Question: I have an 'Activity' that can switch between 3 different 'Fragment's when the user pushes one of 3 'IconButton's I have inserted into the ActionBar in a custom layout, like switching between various modes:

When I first launch the app (having uninstalled it), I'm defaulted to the Globe mode. The Globe mode has several fragments in a 'ViewPager', most of these fragments are subclasses of the 'android.support.v4.app.ListFragment'. I am creating all 8 of my tabs in the main Activity's onCreate method. This works as expected, and everything loads properly.
When I go to the "Profile" mode (by clicking on the Face iconbutton), I can log into the app, and see my profile. This also works as expected, everything is loading properly.
When I from Android Studio, since I am now logged in (saved Preferences), it defaults me to the "friend feed" mode (the two people holding hands). I can switch modes to the Profile, and everything works as expected, but when I switch to the Globe mode, it is crashing in Android code:
'''
08-14 14:43:22.744 28804-29323/com.trover E/AndroidRuntime: FATAL EXCEPTION: main
Process: com.trover, PID: 28804
java.lang.NullPointerException
at android.widget.FrameLayout.onMeasure(FrameLayout.java:309)
at android.view.View.measure(View.java:16497)
at android.view.ViewGroup.measureChildWithMargins(ViewGroup.java:5125)
at com.android.internal.widget.ActionBarOverlayLayout.onMeasure(ActionBarOverlayLayout.java:327)
at android.view.View.measure(View.java:16497)
at android.view.ViewGroup.measureChildWithMargins(ViewGroup.java:5125)
at android.widget.FrameLayout.onMeasure(FrameLayout.java:310)
at com.android.internal.policy.impl.PhoneWindow$DecorView.onMeasure(PhoneWindow.java:2291)
at android.view.View.measure(View.java:16497)
at android.view.ViewRootImpl.performMeasure(ViewRootImpl.java:1912)
at android.view.ViewRootImpl.measureHierarchy(ViewRootImpl.java:1109)
at android.view.ViewRootImpl.performTraversals(ViewRootImpl.java:1291)
at android.view.ViewRootImpl.doTraversal(ViewRootImpl.java:996)
at android.view.ViewRootImpl$TraversalRunnable.run(ViewRootImpl.java:5600)
at android.view.Choreographer$CallbackRecord.run(Choreographer.java:761)
at android.view.Choreographer.doCallbacks(Choreographer.java:574)
at android.view.Choreographer.doFrame(Choreographer.java:544)
at android.view.Choreographer$FrameDisplayEventReceiver.run(Choreographer.java:747)
at android.os.Handler.handleCallback(Handler.java:733)
at android.os.Handler.dispatchMessage(Handler.java:95)
at android.os.Looper.loop(Looper.java:136)
at android.app.ActivityThread.main(ActivityThread.java:5001)
at java.lang.reflect.Method.invokeNative(Native Method)
at java.lang.reflect.Method.invoke(Method.java:515)
at com.android.internal.os.ZygoteInit$MethodAndArgsCaller.run(ZygoteInit.java:785)
at com.android.internal.os.ZygoteInit.main(ZygoteInit.java:601)
at dalvik.system.NativeStart.main(Native Method)
'''
In the past two weeks I have made two major changes to the project:
1. I have removed the ActionbarSherlock library. I originally was hoping to remove the support.v4 library as well until I realized I needed it for the ViewPager.
2. I switched from Eclipse to Android Studio, which included moving all of the files to the new Android Studio structure.
This morning I re-installed Eclipse and went to the point right after removing ActionbarSherlock, and could not recreate this crash.
Things I have tried:
- - Running this through the debugger, and stopping at the crash. Line 309 is the following:'''
if (mMeasureAllChildren || child.getVisibility() != GONE) {
'''
At this point in the code, 'child' is 'null', however, the call to 'getChildCount()' on line 296 is returning a value of 2. , there is no defining value in any of the variable as I browse through them in the debugger.
- 'IconButton''setBackgroundDrawable''null''onCreateOptionsMenu''setHighlightedIconButton()'- 'ViewPager'- 'inflater.inflate(R.layout.somelayout, null)''inflater.inflate(R.layout.somelayout, viewGroupContainer, false)'
I'm completely at a loss at this point as to what to even try next.
Changing the app to start in the Globe Mode prevents the crash, so it seems to be something with the switch to the Globe Mode if we didn't start with it active.
Here is my code to build the Tabs for the main Activity's viewPager:
'''
// We HAVE to read this value out before creating the layout, or onTabSelected will set it back to zero
final SharedPreferences prefs = getApplicationContext().getSharedPreferences(
Const.Preferences.PREFS_FILE, Context.MODE_PRIVATE);
boolean deniedLocationServices = prefs.getBoolean(Const.Preferences.LOCATION_SERVICES_DENIED, false);
int previousTab = prefs.getInt(Const.Preferences.PREVIOUS_TAB, 0);
setContentView(R.layout.main_browse);
mFragmentManager = getSupportFragmentManager();
mActionBar = getActionBar();
mActionBar.setNavigationMode(ActionBar.NAVIGATION_MODE_TABS);
// these three lines hide the 'Trover' logo
mActionBar.setDisplayHomeAsUpEnabled(false);
mActionBar.setDisplayUseLogoEnabled(false);
mActionBar.setIcon(new ColorDrawable(android.R.color.black));
mActionBar.setCustomView(R.layout.action_bar_icons);
mActionBar.setDisplayOptions(ActionBar.DISPLAY_SHOW_CUSTOM | ActionBar.DISPLAY_SHOW_HOME);
final int numTabs = 8;
TabbedBrowsePagerTab[] tabs = new TabbedBrowsePagerTab[numTabs];
tabs[mAllTabPosition] = buildAllTab();
tabs[mWhatsHotTabPosition] = buildWhatsHotTab();
tabs[mWhatsNewTabPosition] = buildWhatsNewTab();
tabs[mJumpToTabPosition] = buildJumpToTab();
tabs[mFoodTabPosition] = buildFoodTab();
tabs[mOutdoorTabPosition] = buildOutdoorTab();
tabs[mArtTabPosition] = buildArtTab();
tabs[mLatestTabPosition] = buildLatestTab();
mPagerAdapter = new TabbedBrowsePagerAdapter(this, tabs);
mViewPager = (ViewPager) findViewById(R.id.pager);
mViewPager.setAdapter(mPagerAdapter);
mViewPager.setOnPageChangeListener(new ViewPager.SimpleOnPageChangeListener() {
@Override
public void onPageSelected(final int position) {
try {
mActionBar.setSelectedNavigationItem(position);
} catch (final IllegalStateException e) {
TroverApplication.logError(TAG, "IllegalArgumentsException setting tab position in PageChangeListener");
}
}
});
// Build the actual tabs on the actionbar
for (int i = 0; i < tabs.length; i++) {
mActionBar.addTab(mActionBar.newTab()
.setTabListener(this));
LayoutInflater inflater = LayoutInflater.from(this);
View customView = inflater.inflate(R.layout.custom_action_bar_tabs, null);
customView.setLayoutParams(new ViewGroup.LayoutParams(ViewGroup.LayoutParams.MATCH_PARENT, ViewGroup.LayoutParams.MATCH_PARENT));
TextView tabCustom = (TextView) customView.findViewById(R.id.custom_action_bar_tab);
tabCustom.setText(tabs[i].getTabTitle());
tabCustom.setGravity(Gravity.CENTER_HORIZONTAL | Gravity.CENTER_VERTICAL);
tabCustom.setTypeface(TroverApplication.getDefaultFontBold());
mActionBar.getTabAt(i).setCustomView(tabCustom);
}
// Now set up the button listeners for those icons
mActionBar.getCustomView().findViewById(R.id.action_bar_friend_feed_button).setOnClickListener(this);
mActionBar.getCustomView().findViewById(R.id.action_bar_me_button).setOnClickListener(this);
mActionBar.getCustomView().findViewById(R.id.action_bar_nearby_button).setOnClickListener(this);
mViewPager.setCurrentItem(previousTab);
TroverLocationManager manger = TroverLocationManager.get();
if (!manger.isNetworkLocationEnabled() && !deniedLocationServices) {
showLocationServicesDialog();
}
if (AuthManager.get().isAuthenticated()) {
mCurrentMode = Mode.NEWS_MODE; // <----- if I change this to GLOBE_MODE it doesn't crash
} else {
mCurrentMode = Mode.GLOBE_MODE;
}
validateView();
'''
Here is the main_browse.xml layout:
'''
<?xml version="1.0" encoding="utf-8"?>
<RelativeLayout xmlns:android="http://schemas.android.com/apk/res/android"
android:layout_height="fill_parent"
android:layout_width="fill_parent" >
<android.support.v4.view.ViewPager
android:id="@+id/pager"
android:layout_width="match_parent"
android:layout_height="match_parent" />
<Button
android:id="@+id/main_camera_button"
android:layout_width="wrap_content"
android:layout_height="wrap_content"
android:layout_alignParentBottom="true"
android:layout_alignParentRight="true"
android:layout_marginBottom="15dp"
android:layout_marginRight="15dp"
android:background="@drawable/camera_floating" />
</RelativeLayout>
'''
Here is the setHighlightedIconButton function:
'''
private void setHighlightedIconButton() {
ImageButton button;
View iconContainer = mActionBar.getCustomView();
PaintDrawable selectedBackground = new PaintDrawable(getResources().getColor(R.color.trover_selected_icon_background));
button = (ImageButton) iconContainer.findViewById(R.id.action_bar_friend_feed_button);
if (mCurrentMode == Mode.NEWS_MODE) {
button.setBackgroundDrawable(selectedBackground);
button.setClickable(false);
} else {
button.setBackgroundDrawable(null);
button.setClickable(true);
}
button = (ImageButton) iconContainer.findViewById(R.id.action_bar_nearby_button);
if (mCurrentMode == Mode.GLOBE_MODE) {
button.setBackgroundDrawable(selectedBackground);
button.setClickable(false);
} else {
button.setBackgroundDrawable(null);
button.setClickable(true);
}
button = (ImageButton) iconContainer.findViewById(R.id.action_bar_me_button);
if (mCurrentMode == Mode.PROFILE_MODE) {
button.setBackgroundDrawable(selectedBackground);
button.setClickable(false);
} else {
button.setBackgroundDrawable(null);
button.setClickable(true);
}
}
'''
And this is the validateView() function which calls it:
'''
/**
* Handles transitions between different fragments by checking the current mode and authentication state.
* This function can handle being called multiple times, and will always try to do the least work possible
* each time.
*/
private void validateView() {
invalidateOptionsMenu();
setHighlightedIconButton();
boolean authenticated = AuthManager.get().isAuthenticated();
switch(mCurrentMode) {
case GLOBE_MODE:
// Note - we don't record a screen here because the tabs will do that
removeMeFragment();
removeNewsFragment();
removeOnboardingFragment();
mViewPager.setVisibility(View.VISIBLE);
mActionBar.setNavigationMode(ActionBar.NAVIGATION_MODE_TABS);
mPagerAdapter.madeVisible();
break;
case NEWS_MODE:
if (mPreviousTabPosition == mJumpToTabPosition) {
InputMethodManager imm = (InputMethodManager) getSystemService(
Context.INPUT_METHOD_SERVICE);
imm.hideSoftInputFromWindow(mViewPager.getWindowToken(), 0);
}
recordScreen(getCurrentModeTrackingString(), this);
removeMeFragment();
removeOnboardingFragment();
if (mNewsFeedFragment == null) {
mNewsFeedFragment = DiscoveryListFragment.newNewsFeedInstance();
mFragmentManager.beginTransaction().add(android.R.id.content, mNewsFeedFragment).commit();
}
mActionBar.setNavigationMode(ActionBar.NAVIGATION_MODE_STANDARD);
mViewPager.setVisibility(View.GONE);
break;
case PROFILE_MODE:
if (mPreviousTabPosition == mJumpToTabPosition) {
InputMethodManager imm = (InputMethodManager) getSystemService(
Context.INPUT_METHOD_SERVICE);
imm.hideSoftInputFromWindow(mViewPager.getWindowToken(), 0);
}
if (authenticated) {
recordScreen(getCurrentModeTrackingString(), this);
removeNewsFragment();
removeOnboardingFragment();
if (mProfileFragment == null) {
mProfileFragment = UserDetailFragment.newMeInstance();
mFragmentManager.beginTransaction().add(android.R.id.content, mProfileFragment).commit();
}
} else {
recordScreen(getCurrentModeTrackingString() + "/onboarding", this);
removeMeFragment();
removeNewsFragment();
if (mOnboardingFragment == null) {
removeOnboardingFragment();
mOnboardingFragment = new OnboardingFragment();
mFragmentManager.beginTransaction().add(android.R.id.content, mOnboardingFragment).commit();
}
}
mViewPager.setVisibility(View.GONE);
break;
default:
TroverApplication.logError(TAG, "Invalid mode!");
}
}
'''
Here is the 'onCreateOptionsMenu' for the main Activity:
'''
public boolean onCreateOptionsMenu(final Menu menu) {
MenuInflater inflater = getMenuInflater();
inflater.inflate(R.menu.menu, menu);
if (!AuthManager.get().isAuthenticated()) {
MenuItem item = menu.findItem(R.id.menu_notifications);
if (item != null) {
item.setVisible(false);
}
item = menu.findItem(R.id.menu_recommended_users);
if (item != null) {
item.setVisible(false);
}
}
return true;
}
'''
This is the part of the 'FrameLayout.onMeasure()' function that is part of the Android API 19 source code where it is crashing:
'''
@Override
protected void onMeasure(int widthMeasureSpec, int heightMeasureSpec) {
int count = getChildCount(); <-- this is returning 2
final boolean measureMatchParentChildren =
MeasureSpec.getMode(widthMeasureSpec) != MeasureSpec.EXACTLY ||
MeasureSpec.getMode(heightMeasureSpec) != MeasureSpec.EXACTLY;
mMatchParentChildren.clear();
int maxHeight = 0;
int maxWidth = 0;
int childState = 0;
for (int i = 0; i < count; i++) {
final View child = getChildAt(i);
if (mMeasureAllChildren || child.getVisibility() != GONE) { <-- crash happens here
measureChildWithMargins(child, widthMeasureSpec, 0, heightMeasureSpec, 0);
final LayoutParams lp = (LayoutParams) child.getLayoutParams();
maxWidth = Math.max(maxWidth,
child.getMeasuredWidth() + lp.leftMargin + lp.rightMargin);
maxHeight = Math.max(maxHeight,
child.getMeasuredHeight() + lp.topMargin + lp.bottomMargin);
childState = combineMeasuredStates(childState, child.getMeasuredState());
if (measureMatchParentChildren) {
if (lp.width == LayoutParams.MATCH_PARENT ||
lp.height == LayoutParams.MATCH_PARENT) {
mMatchParentChildren.add(child);
}
}
}
}
'''
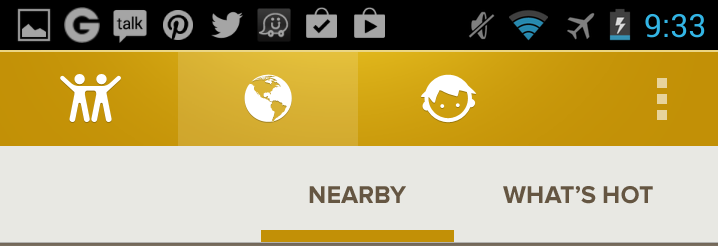
Answer: I ended up filing a bug against AOSP for this one:
<URL>
The (rather terse) response that I got there indicated that in the 'ViewPager.onMeasure()' function it tries to execute any pending 'Fragment' transactions. Unfortunately it sounds like my showing/hiding of the other fragments are interfering with this process and causing the NPE.
The workaround they encouraged was for me to call 'FragmentManager.executePendingTransactions()' at the end of my 'validateView()' function, presumably to finalize the fragment transactions I've committed so that the 'viewPager' isn't affected by them.